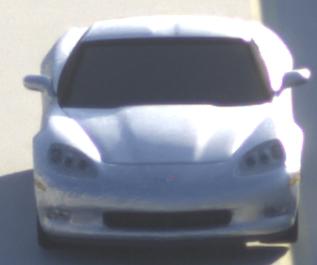
Make: Chevrolet
Model: Corvette Coupé
Detailed model: Corvette (C6) Coupé
Model produced from: 2005/02
Model produced until: 2008/03
Doors: 3
Color: white
Road condition: dry road
Daytime: sunrise or sunset
Contrast: medium contrast